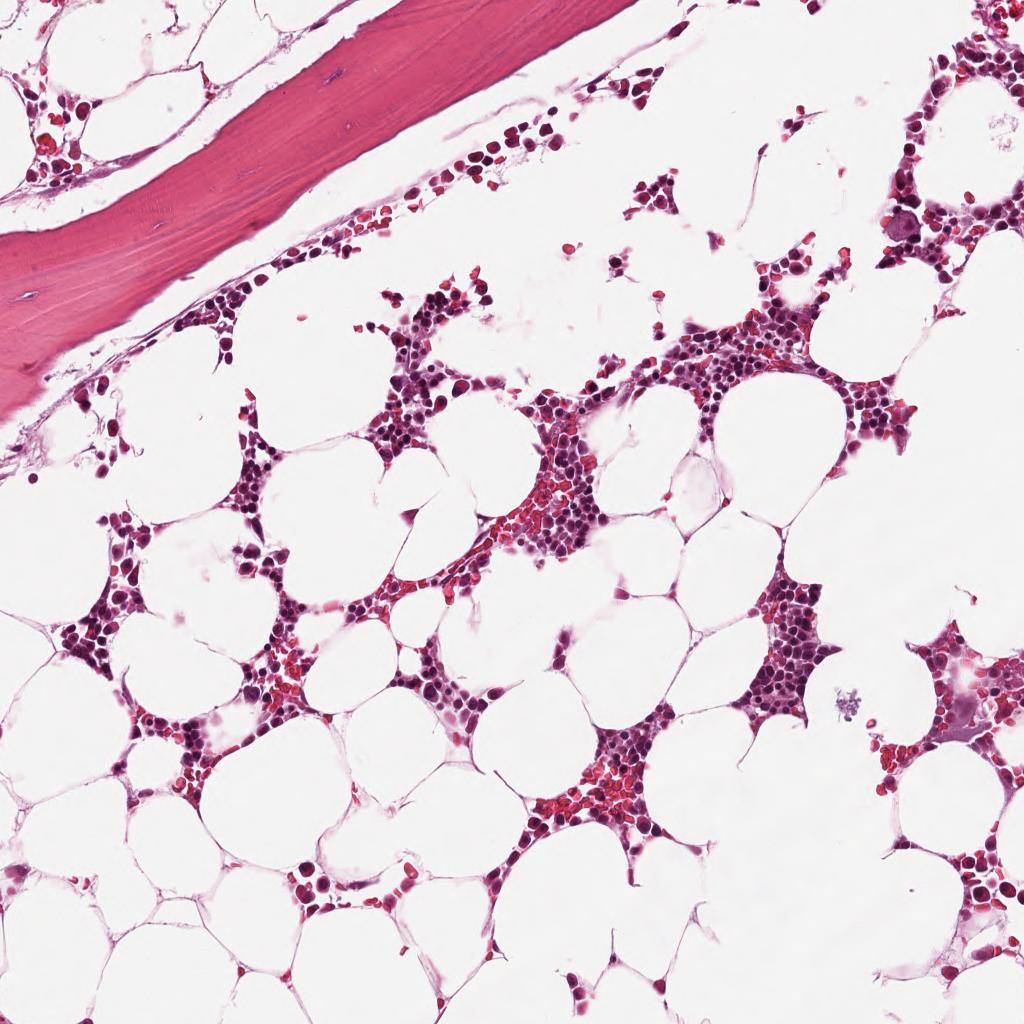
Label: Non-Tumor